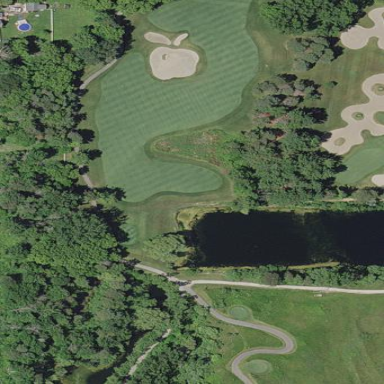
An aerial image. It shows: Golf fairway surrounded by grass.